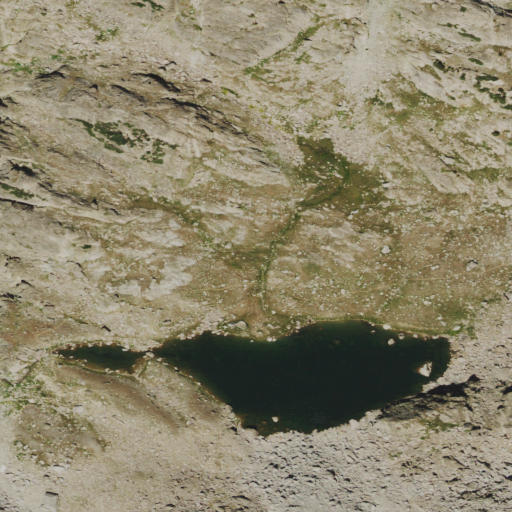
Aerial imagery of gap in Wyoming named Cube Rock Pass containing grassland, shrub, open water, and barren land